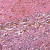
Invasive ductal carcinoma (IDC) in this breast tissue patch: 0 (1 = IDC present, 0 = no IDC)